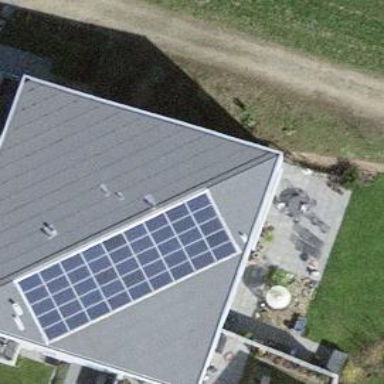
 consisting of solar photovoltaic panels."